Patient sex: M
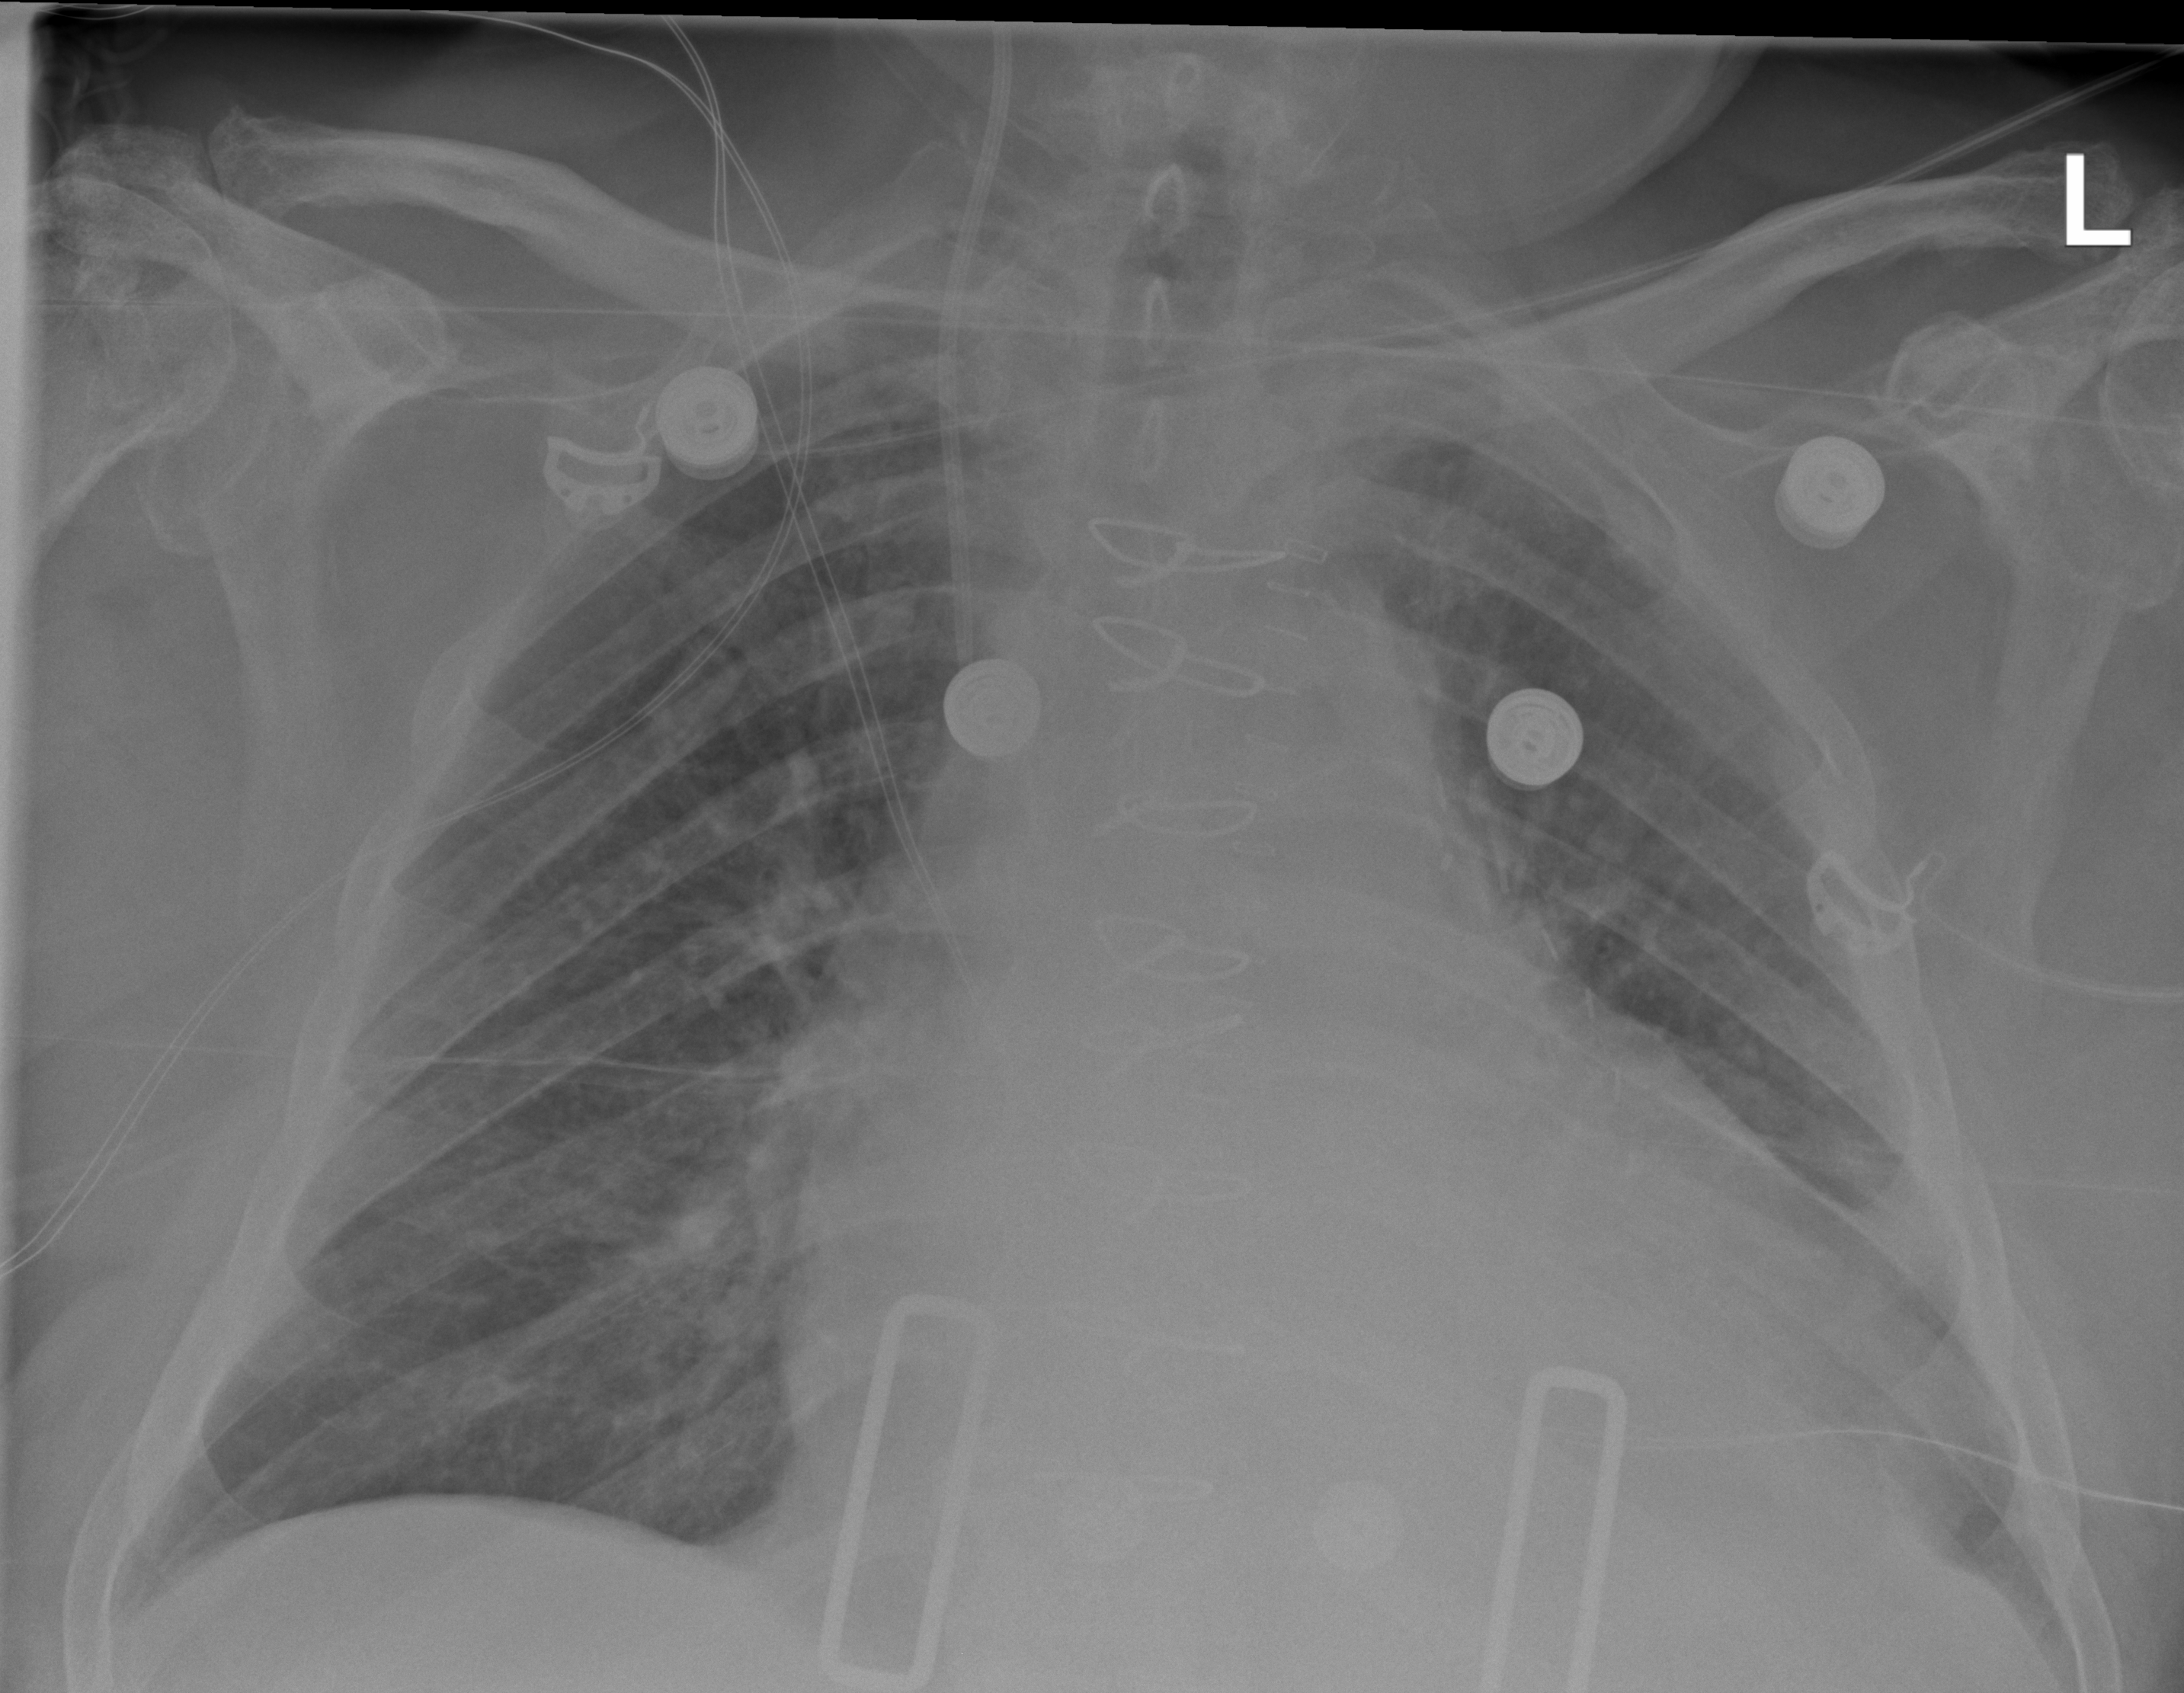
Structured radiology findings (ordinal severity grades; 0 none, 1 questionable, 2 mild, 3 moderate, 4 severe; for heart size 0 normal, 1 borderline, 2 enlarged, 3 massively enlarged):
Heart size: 2
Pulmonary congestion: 1
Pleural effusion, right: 1
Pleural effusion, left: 2
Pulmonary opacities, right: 0
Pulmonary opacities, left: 0
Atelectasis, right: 2
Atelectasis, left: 2